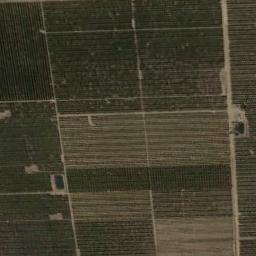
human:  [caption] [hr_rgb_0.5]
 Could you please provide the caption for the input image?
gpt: Several rectangular farmlands of different colors are arranged in neat rows .

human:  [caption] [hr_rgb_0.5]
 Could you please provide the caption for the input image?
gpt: Dozens of neatly arranged green and brown mixed rectangular farmlands of different sizes .

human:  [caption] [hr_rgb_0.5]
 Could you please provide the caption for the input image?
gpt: There are many crops in rectangular farmlands .

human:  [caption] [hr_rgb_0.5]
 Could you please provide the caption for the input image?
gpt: There are some deep green and bare rectangular farmland .

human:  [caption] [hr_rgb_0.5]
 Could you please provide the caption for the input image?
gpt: There are some brown rectangular farmlands .